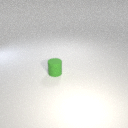
small green rubber cylinder